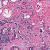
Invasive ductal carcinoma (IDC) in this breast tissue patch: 0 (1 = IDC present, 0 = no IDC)